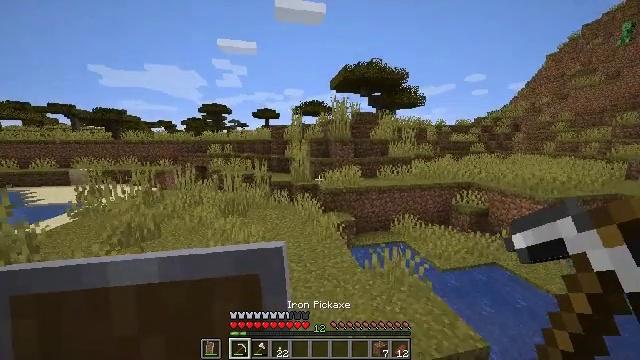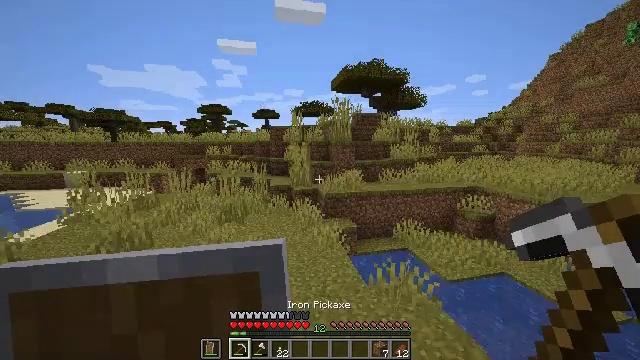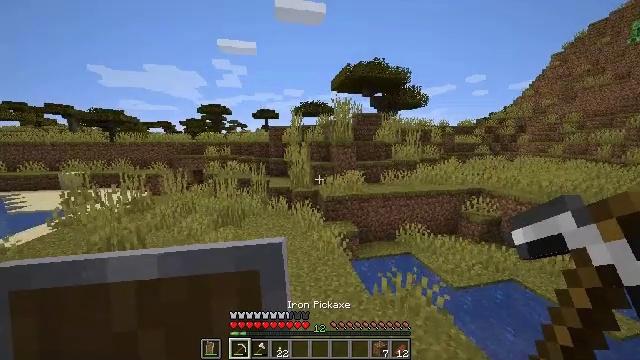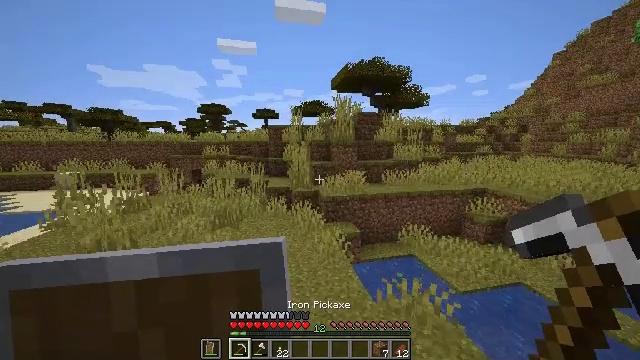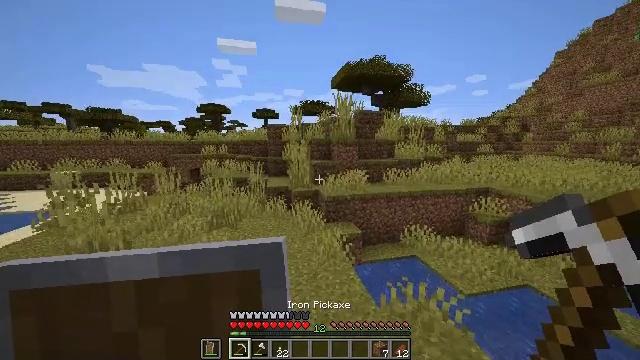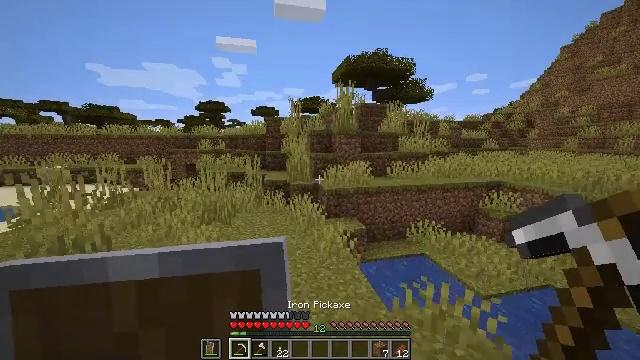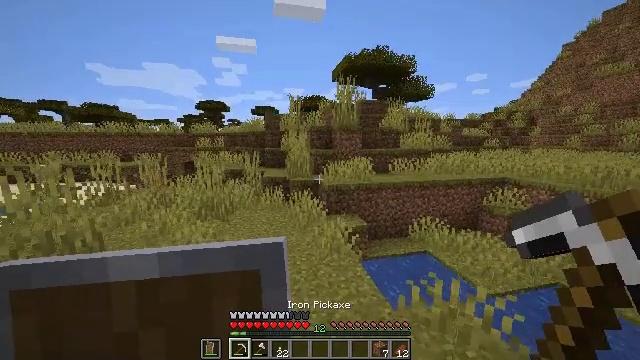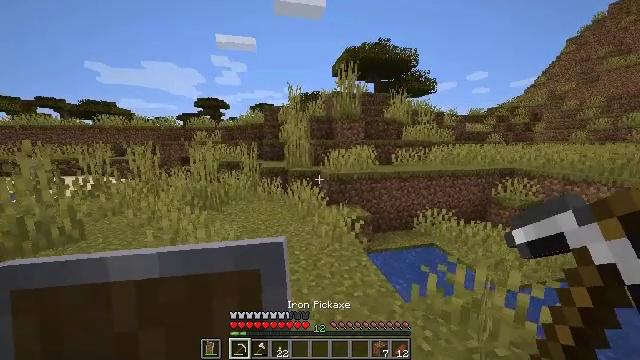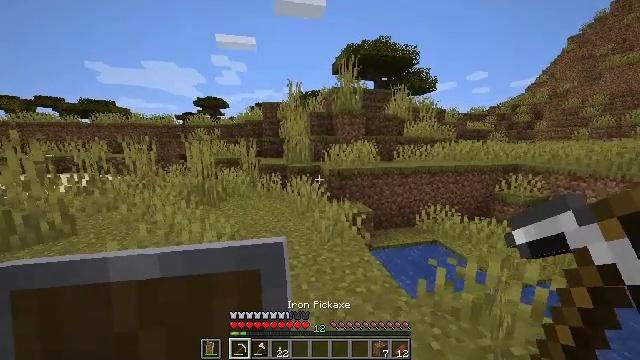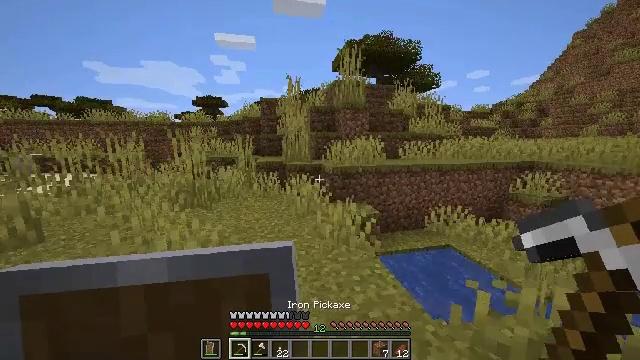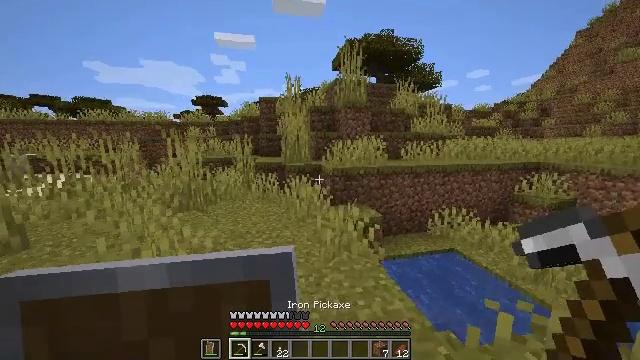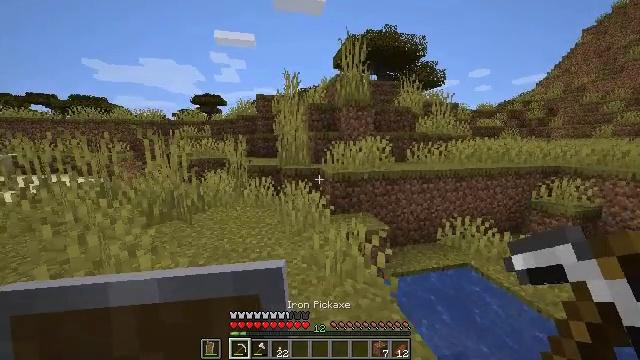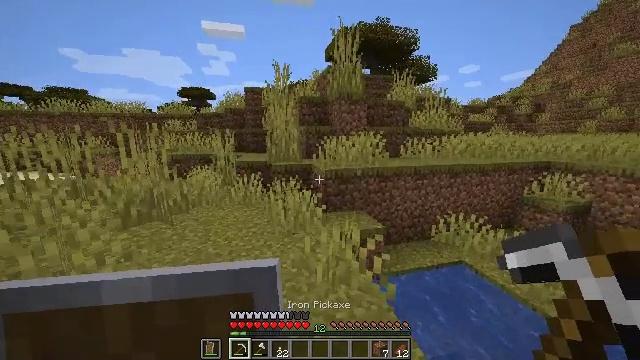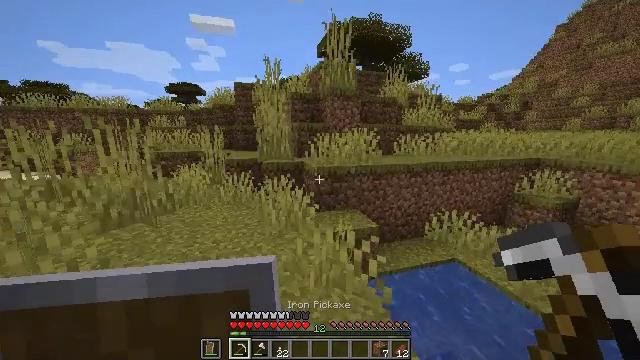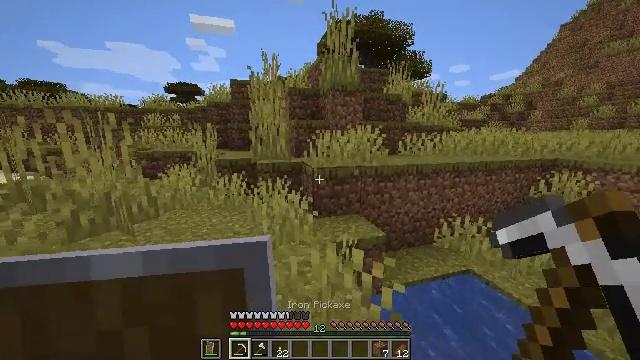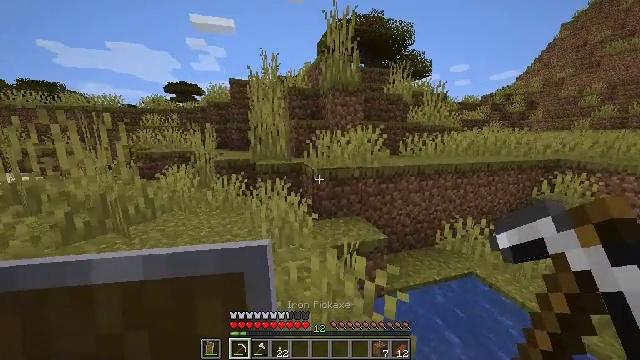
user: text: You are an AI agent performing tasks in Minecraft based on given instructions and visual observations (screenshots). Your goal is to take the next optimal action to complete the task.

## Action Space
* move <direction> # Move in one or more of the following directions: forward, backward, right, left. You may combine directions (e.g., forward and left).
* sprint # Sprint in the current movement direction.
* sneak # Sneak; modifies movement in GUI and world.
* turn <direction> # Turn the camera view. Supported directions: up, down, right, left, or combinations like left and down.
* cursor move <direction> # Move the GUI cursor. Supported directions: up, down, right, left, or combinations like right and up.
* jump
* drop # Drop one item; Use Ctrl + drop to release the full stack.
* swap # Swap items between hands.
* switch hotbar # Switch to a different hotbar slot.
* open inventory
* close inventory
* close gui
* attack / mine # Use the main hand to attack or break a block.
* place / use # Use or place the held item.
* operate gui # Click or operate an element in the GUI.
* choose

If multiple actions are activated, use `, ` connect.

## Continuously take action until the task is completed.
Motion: motion action
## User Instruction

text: Mine tall grass from the ground.
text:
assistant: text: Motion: move forward, sprint, jump
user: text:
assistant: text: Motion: move forward, sprint, jump
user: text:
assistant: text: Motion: move forward, sprint, jump
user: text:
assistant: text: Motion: move forward, sprint
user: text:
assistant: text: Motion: move forward, sprint
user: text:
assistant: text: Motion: move forward, sprint
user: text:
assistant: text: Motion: move forward, sprint
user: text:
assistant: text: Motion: move forward, sprint
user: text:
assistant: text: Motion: move forward, sprint
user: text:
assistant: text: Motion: move forward, sprint
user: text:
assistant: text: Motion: move forward, sprint
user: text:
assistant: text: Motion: move forward, sprint, turn right and down
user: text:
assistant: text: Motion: move forward, sprint, turn right
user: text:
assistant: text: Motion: move forward, sprint
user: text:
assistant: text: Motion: move forward, sprint
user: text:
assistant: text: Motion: move forward, sprint
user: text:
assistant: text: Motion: move forward, sprint, turn right
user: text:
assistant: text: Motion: move forward, sprint, turn right
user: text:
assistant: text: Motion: move forward, sprint, turn right
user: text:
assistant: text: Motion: move forward, sprint, turn right
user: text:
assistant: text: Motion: move forward, sprint, turn right
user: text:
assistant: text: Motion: move forward, sprint, turn right, jump
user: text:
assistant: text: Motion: move forward, sprint, turn right, jump
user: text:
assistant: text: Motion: move forward, sprint, jump
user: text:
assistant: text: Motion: move forward, sprint, jump
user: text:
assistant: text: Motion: move forward, sprint
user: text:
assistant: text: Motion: move forward, sprint
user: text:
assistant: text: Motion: move forward, sprint, turn right
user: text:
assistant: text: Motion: move forward, sprint, turn right
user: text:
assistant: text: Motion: move forward, sprint, turn right